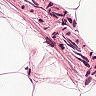
Metastatic tissue present: no